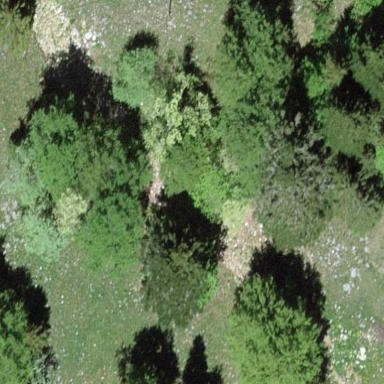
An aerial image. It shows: Forest with evergreen needle-leaved trees.